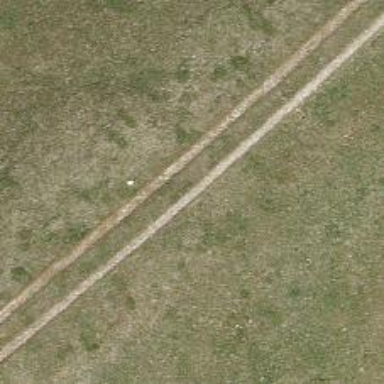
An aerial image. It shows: Track with grade 4 tracktype.